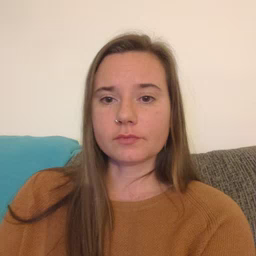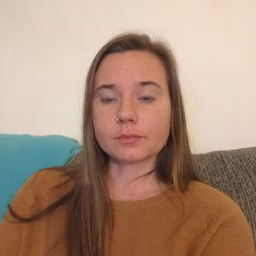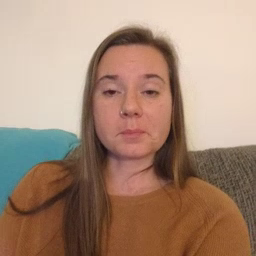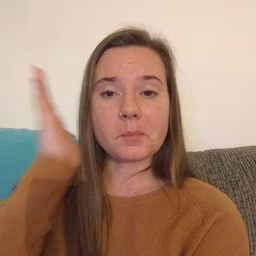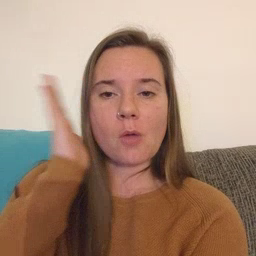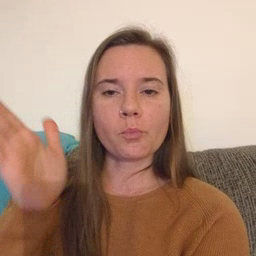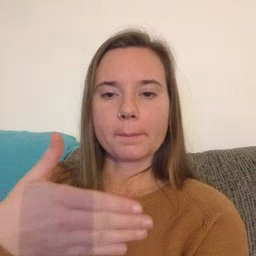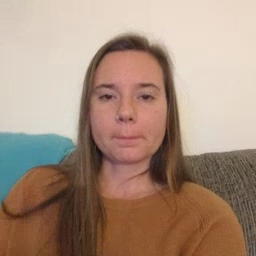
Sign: bedroom